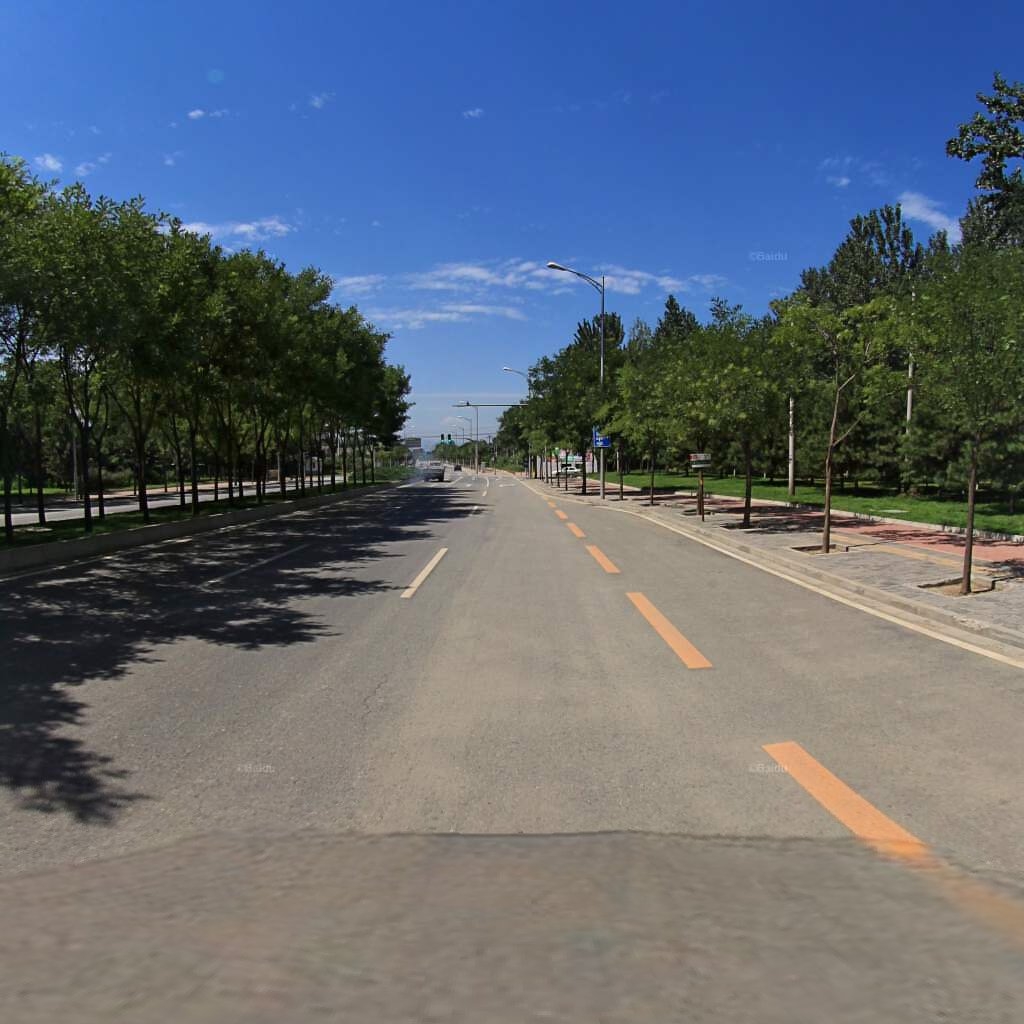
Region: Haidian
Road damage annotations: longitudinal crack